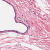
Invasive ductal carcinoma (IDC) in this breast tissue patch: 0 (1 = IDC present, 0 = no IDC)